Question: My ruby on Rails application is configured with the following:
'''
config.force_ssl = true
'''
And I set up the following elastic load balancer:

With this configuration everything works, but I do not understand why? with the code above, my application instance will return a 301 redirect in response to HTTP request. When the HTTP request is handled by the load balancer, it is forwarded on to to the instance as a HTTP request. Shouldn't this result in another 301, and therefore an endless loop?
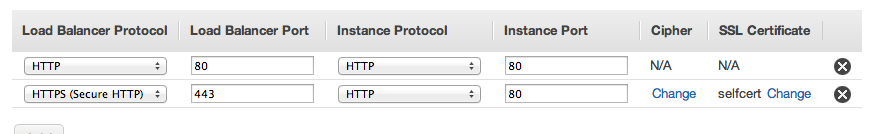
Answer: I thought a bit about my answer and decided to get in to some more detail with it.
Network communication is usually composed of several layers, among which are the , which is the cable/radio channel where information travels through, the which is often TCP/IP, the which in our case is usually HTTP or HTTPS and finally the which is what our rails app handles.
Rails usually never gets in touch with the actual HTTPS data stream, as this is handled by your webserver. So how does force_ssl work at all?
The protocol layer is handled by the webserver (nginx, mongrel...) and this is who could care first about forcing ssl. When the webserver hands over a request to the application layer (hence, the rails app), it also provides a lot of meta data, which includes requester IP, request path, request format, a lot of header variables and also information about the used protocol.
When a request arrives at your webserver on port 443 (and uses HTTPS protocol), the webserver sets the header flag 'SERVER_PROTOCOL' to 'https'.
If a proxy server (like load balancer is) receives a request on 443 and forwards it to 80, it adds the 'X-FORWARDED-PROTO=https' header to the request, which is made available for your rails app by the webserver.
Now, long story short: 'config.force_ssl' requires 'SERVER_PROTOCOL' 'X-FORWARDED-PROTO' to denote 'https'.
The rails force_ssl method does not really force a request to arrive on port 443 on your server, it is satisfied when the original (client) request was sent over ssl through the internet. The load balancer (as a proxy) sets the header X-FORWARDED-PROTO to "https". rails trusts that information and that is why this is working.
More info on that can be found in the elastic load balancer docs: <URL>